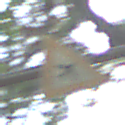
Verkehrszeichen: FlugbetriebLinks
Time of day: MorningAfternoon
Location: Outdoor (RoadRail)
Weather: Clear
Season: NotSpecified
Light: Natural